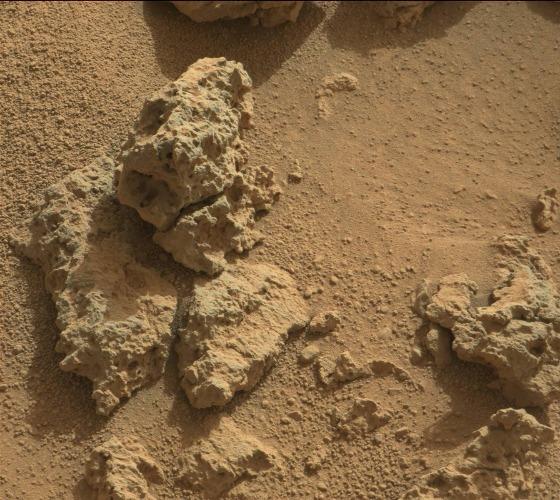
Terrain classes present: Gravel / Sand / Soil, Rock, Shadow